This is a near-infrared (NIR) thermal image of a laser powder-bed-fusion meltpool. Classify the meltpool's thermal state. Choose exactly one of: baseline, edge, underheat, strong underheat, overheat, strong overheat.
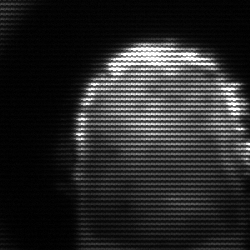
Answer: baseline